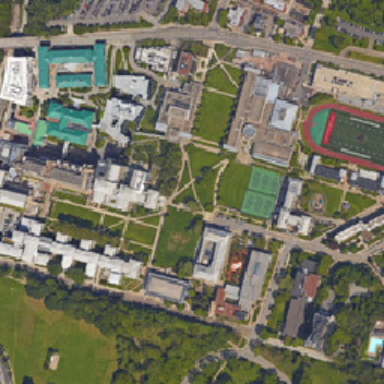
The school has many perfect building facilities .